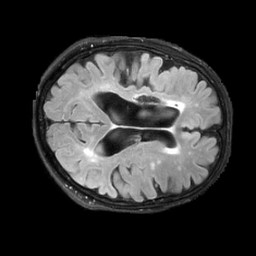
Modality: FLAIR
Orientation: axial
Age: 66
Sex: female
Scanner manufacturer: siemens
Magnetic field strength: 3 T
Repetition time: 9 s
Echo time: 0.099 s